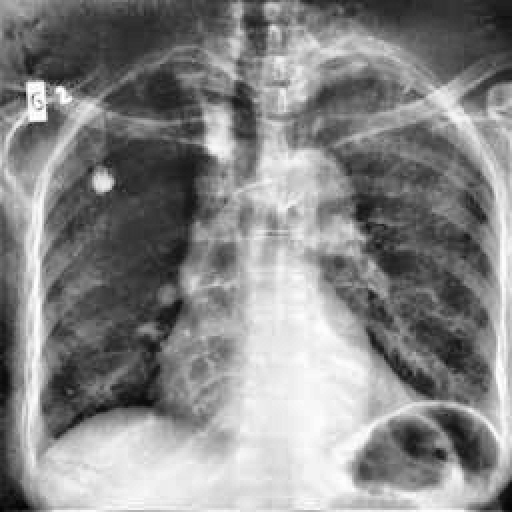
Finding: TUBERCULOSIS